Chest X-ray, AP view. Patient: 67 years old, sex F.
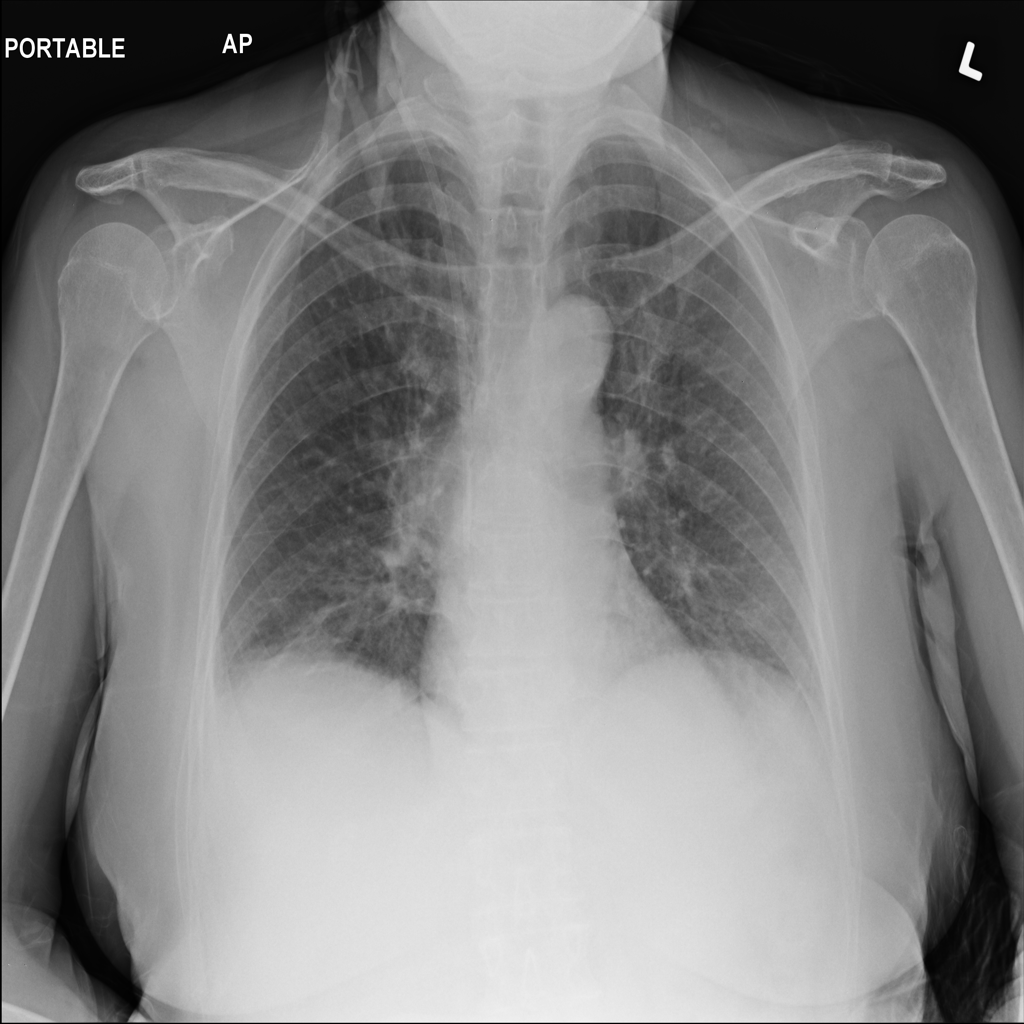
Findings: Effusion